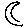
Label: moon